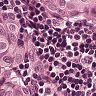
Metastatic tissue present: yes